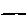
Label: line